Question: Thanks to stackoverflow and its great solution, I have found a way to limit the characters in a table but it doesn't work for me. I tried a lot but with no success.
'''
<?php
$result = mysqli_query($conn,"SELECT * FROM library ORDER BY 'CreatedTime' DESC");
echo "<table class='table-fill' border='0' cellpadding='0' cellspacing='0'>
<tr>
<th position='fixed' overflow='hidden' width='10%'>Book Name</th>
<th width='5%'></th>
</tr>";
while($row = mysqli_fetch_array($result) ) {
echo "<tr>";
echo "<td colspan='2' style='padding-bottom: 0;'><a href='library.details.php?id=". $row['id']."' target='content' class='positiontitle-link'><font style='text-shadow: none; font-weight: 800;'>" . $row['bookname']. "</td>";
echo "</tr>";
echo "<tr style='border-top-width: 0; padding-top: 0;'>";
echo '<td style="max-height: 10px;">' . $str . '</td>';
echo "<td style=' padding-top: 0; padding-left: 15px; width: 40%;'> <font color='gray'>Author :</font> " .($row['authorname'] ). "</td>";
echo "<td width='5%' style=' padding-top: 0;'> <font color='gray'>Year Published </font>" . $row['yearpublished'] . "</td>";
echo "</tr>";
if (strlen($row['bookname']) > 1) $str = substr($row['bookname'], 0, 1) . "...";
}
echo"</table>";
?>
'''

Any help will be appreciated.
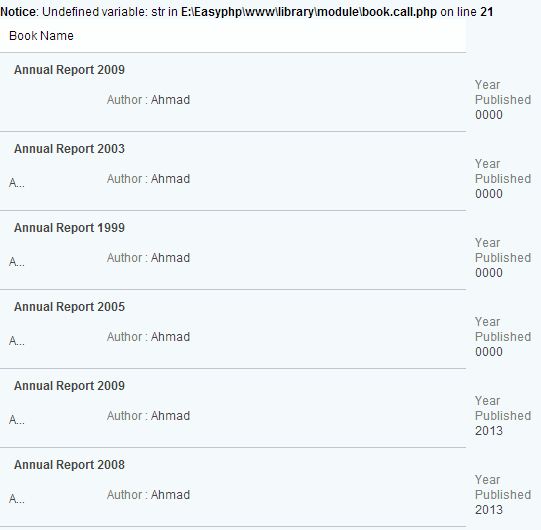
Answer: I'm doing this out of my head so forgive me any format issues and such...
- - - Remove the line with:'''
echo '<td style="max-height: 10px;">' . $str . '</td>';
'''
Result:
'''
while($row = mysqli_fetch_array($result) ) {
if (strlen($row['bookname']) > 9) $row['bookname'] = substr($row['bookname'], 0, 9) . "...";
echo "<tr>";
echo "<td colspan='2' style='padding-bottom: 0;'><a href='library.details.php?id=". $row['id']."' target='content' class='positiontitle-link'><font style='text-shadow: none; font-weight: 800;'>" . $row['bookname']. "</td>";
echo "</tr>";
echo "<tr style='border-top-width: 0; padding-top: 0;'>";
echo "<td style=' padding-top: 0; padding-left: 15px; width: 40%;'> <font color='gray'>Author :</font> " .($row['authorname'] ). "</td>";
echo "<td width='5%' style=' padding-top: 0;'> <font color='gray'>Year Published </font>" . $row['yearpublished'] . "</td>";
echo "</tr>";
}
'''